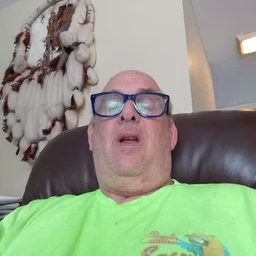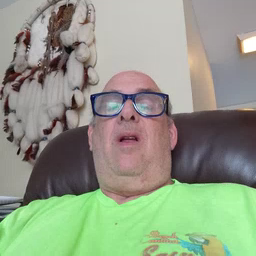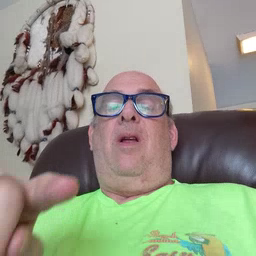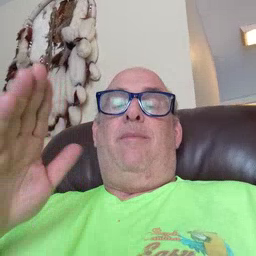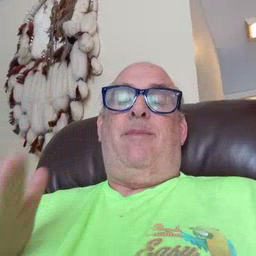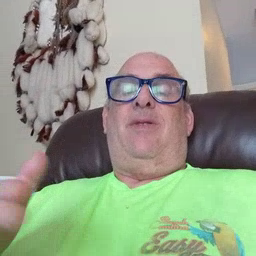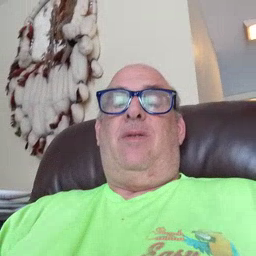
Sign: beside